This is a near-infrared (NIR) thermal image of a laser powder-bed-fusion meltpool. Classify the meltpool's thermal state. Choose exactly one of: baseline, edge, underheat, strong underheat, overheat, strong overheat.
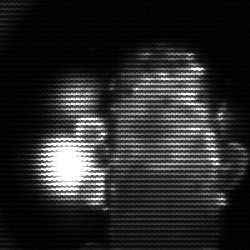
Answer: strong underheat